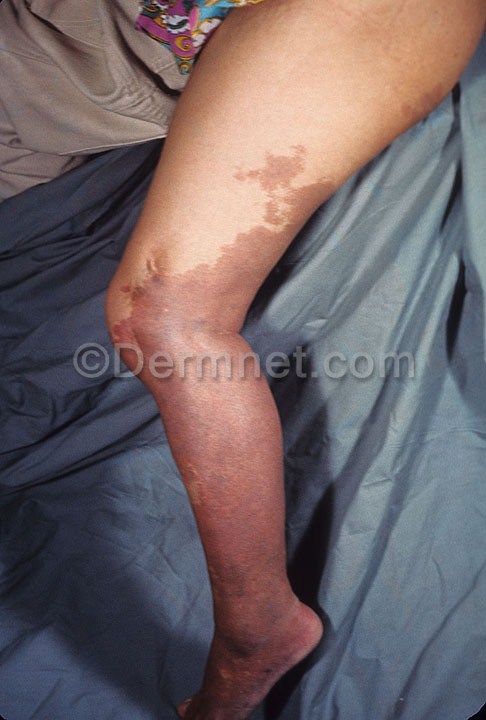
Disease: Vascular Tumors